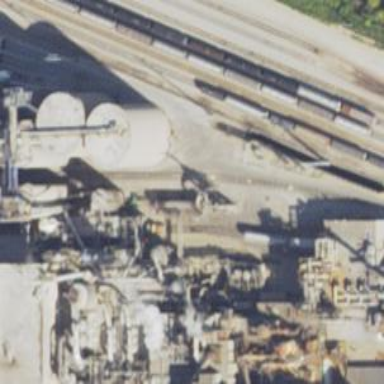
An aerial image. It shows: Rail spur service.